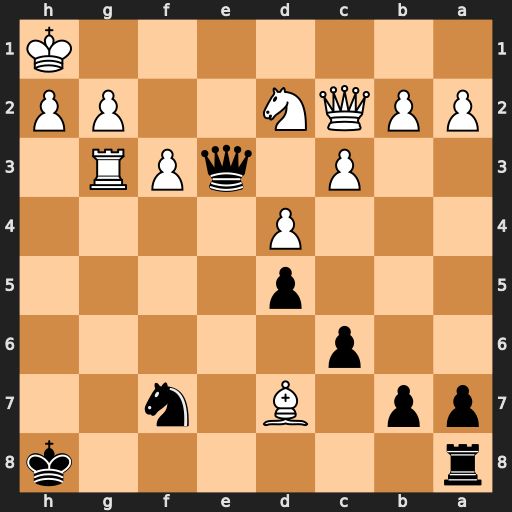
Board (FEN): r6k/pp1B1n2/2p5/3p4/3P4/2P1qPR1/PPQN2PP/7K
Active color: b
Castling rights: -
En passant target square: -
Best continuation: Qe1+ Nf1 Qxf1#